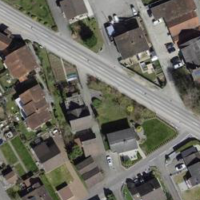
EUNIS habitat code: 54
Species observed at this site:
Larus michahellis